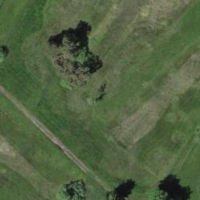
EUNIS habitat code: 16
Species observed at this site:
Certhia brachydactyla
Corvus corone
Emberiza citrinella
Sylvia borin
Buteo buteo
Sylvia atricapilla
Chroicocephalus ridibundus
Larus michahellis
Pica pica
Sitta europaea
Saxicola rubicola
Falco tinnunculus
Acrocephalus scirpaceus
Cyanistes caeruleus
Anas platyrhynchos
Sturnus vulgaris
Chloris chloris
Streptopelia decaocto
Acrocephalus palustris
Ciconia ciconia
Passer domesticus
Fringilla coelebs
Lanius collurio
Passer montanus
Turdus merula
Columba palumbus
Parus major
Hirundo rustica
Milvus migrans
Sterna hirundo
Turdus pilaris
Phylloscopus trochilus
Motacilla alba